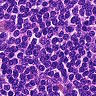
Metastatic tissue present: no